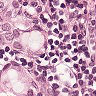
Metastatic tissue present: yes